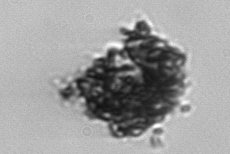
Label: detritus